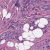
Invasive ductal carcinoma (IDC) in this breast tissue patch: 1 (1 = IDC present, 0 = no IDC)